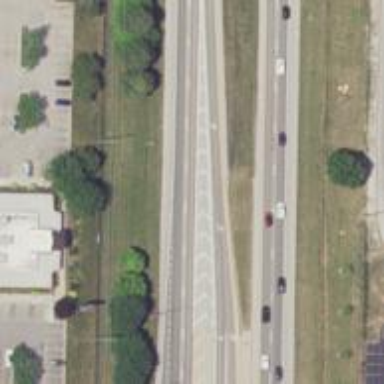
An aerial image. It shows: Road marking featuring gore chevron.